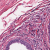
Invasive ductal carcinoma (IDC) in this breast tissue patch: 0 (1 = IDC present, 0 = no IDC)